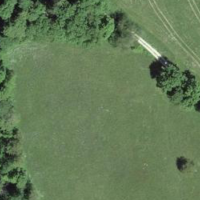
EUNIS habitat code: 52
Species observed at this site:
Leucojum vernum
Anthriscus sylvestris